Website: home-depot
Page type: delivery-shipping
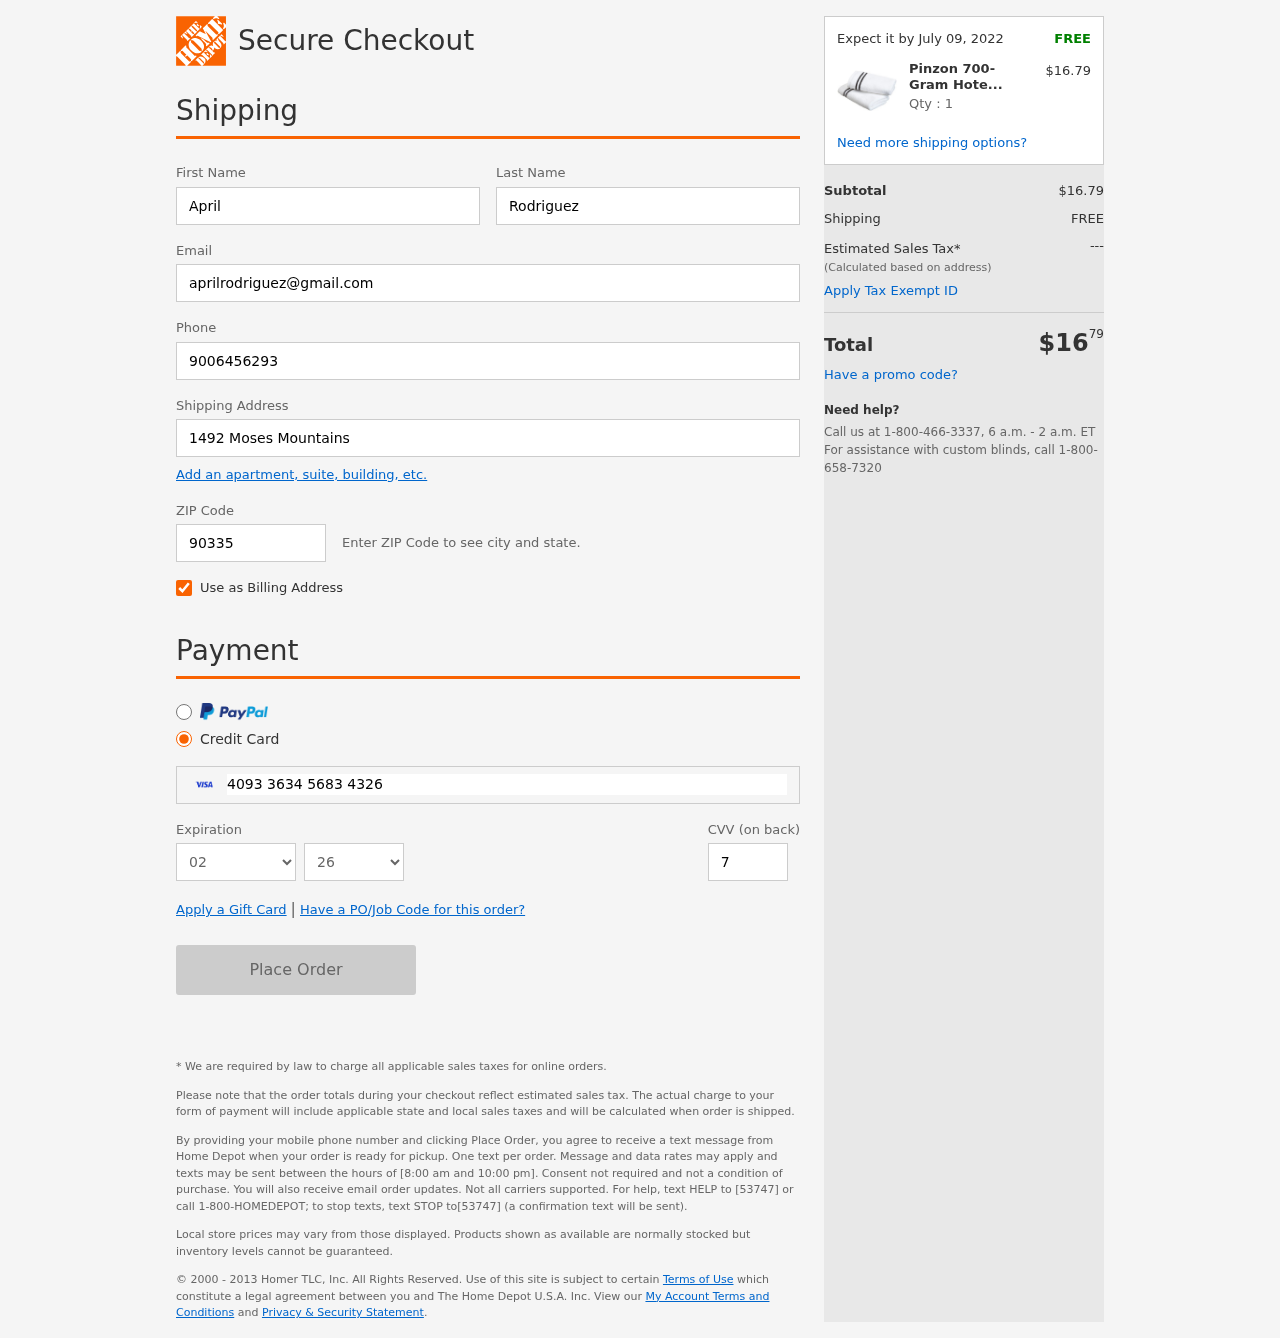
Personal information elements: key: PII_CARD_CVV
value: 780
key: PII_CARD_EXPIRY_MONTH
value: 02
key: PII_CARD_EXPIRY_YEAR
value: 26
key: PII_CARD_NUMBER
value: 4093 3634 5683 4326
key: PII_EMAIL
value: aprilrodriguez@gmail.com
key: PII_FIRSTNAME
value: April
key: PII_LASTNAME
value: Rodriguez
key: PII_PHONE
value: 9006456293
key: PII_POSTCODE
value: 90335
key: PII_STREET
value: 1492 Moses Mountains
Product elements: key: PRODUCT1_NAME
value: Pinzon 700-Gram Hotel Stitch Washcloth 2-Pack, Black
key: PRODUCT1_PRICE
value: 16.79
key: PRODUCT1_QUANTITY
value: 1
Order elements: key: ORDER_DELIVERY_DATE
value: Expect it by July 09, 2022
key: ORDER_SUBTOTAL
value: $16.79
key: ORDER_SHIPPING_COST
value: FREE
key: ORDER_TOTAL
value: $1679